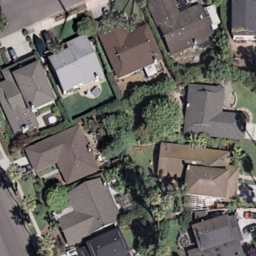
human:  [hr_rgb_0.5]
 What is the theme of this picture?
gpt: medium residential

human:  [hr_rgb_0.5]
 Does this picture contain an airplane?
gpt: no

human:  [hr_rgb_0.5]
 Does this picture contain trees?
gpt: yes

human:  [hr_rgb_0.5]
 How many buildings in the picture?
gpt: nine

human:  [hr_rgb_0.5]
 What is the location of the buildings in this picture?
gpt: top, left and right